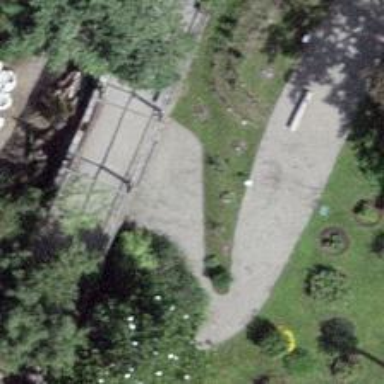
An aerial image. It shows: Bench for seating.